Question: I am trying to make a collapsed navbar with bootstrap. However, when I "open" the collapsed navbar, all of the elements are out of place, instead of stacked on top of each other.
This is what it looks like:

Here is my code for the navbar:
'''
@import url('https://maxcdn.bootstrapcdn.com/bootstrap/3.3.6/css/bootstrap.min.css');
.navbar-brand {
position: absolute;
transform: translateX(-65%);
left: 65%;
position: absolute;
}
.navbar-nav .nav-item {
float: none;
}
.navbar-divider,
.navbar-nav .nav-item+.nav-item,
.navbar-nav .nav-link + .nav-link {
margin-left: 0;
}
@media (min-width: 34em) {
.navbar-brand {
float: left;
}
.navbar-nav .nav-item {
float: left;
}
.navbar-divider,
.navbar-nav .nav-item + .nav-item,
.navbar-nav .nav-link + .nav-link {
margin-left: 1rem;
}
}
/* Navbar collapse breakpoint */
@media (max-width: 1000px) {
.navbar-header {
float: none;
}
.navbar-left,.navbar-right {
float: none !important;
}
.navbar-toggle {
display: block;
}
.navbar-collapse {
border-top: 1px solid transparent;
box-shadow: inset 0 1px 0 rgba(255,255,255,0.1);
}
.navbar-fixed-top {
top: 0;
border-width: 0 0 1px;
}
.navbar-collapse.collapse {
display: none!important;
}
.navbar-nav {
float: none!important;
margin-top: 7.5px;
}
.navbar-nav>li {
float: none;
}
.navbar-nav>li>a {
padding-top: 10px;
padding-bottom: 10px;
}
.collapse.in {
display:block !important;
}
}
/* Navbar styling */
#navbar {
height: 76.5px;
}
#navbarImg {
height: 60px;
position: absolute;
bottom: 20px;
top: 5px;
}
.navbar-brand {
margin: 0;
float: none;
text-align:center;
}
#navbar > .nav > .nav-item > .navbarButtonDiv > .nav-link {
position: relative;
font-family: "Bitter", serif;
color: Black;
font-size: 120%;
top: 14.5px;
outline: none;
text-decoration: none;
}
#navbar > .nav > .nav-item > .navbarButtonDiv {
margin-right: 50px;
height: 76.5px;
cursor: pointer;
}
#navbar > .nav > .nav-item > .navbarButtonDiv:hover {
background-color: #96D5FF;
transition: 0.2s;
}
#navbar > .nav > .nav-item > #navbarButtonDivHome {
position: relative;
width: 130px;
bottom: 7px;
right: 240px;
}
#navbar > .nav > .nav-item > #navbarButtonDivHome > a {
left: 39px;
top: 23px;
}
#navbar > .nav > .nav-item > #navbarButtonDivAbout {
position: relative;
width: 135px;
bottom: 7px;
right: 300px;
}
#navbar > .nav > .nav-item > #navbarButtonDivAbout > a {
left: 41px;
top: 23px;
}
#navbar > .nav > .nav-item > #navbarButtonDivLearn {
position: relative;
width: 135px;
bottom: 7px;
right: 360px;
}
#navbar > .nav > .nav-item > #navbarButtonDivLearn > a {
left: 41px;
top: 23px;
}
#navbarForm {
position: absolute;
left: 1150px;
top: 18px;
}
#navbarFormSearch {
width: 127%;
font-family:"Bitter", serif;
}
#navbarFormSubmit {
position: absolute;
height: 38px;
width: 46px;
bottom: 16px;
left: 285px;
}
#navbarFormSubmitFa {
position: absolute;
right: 14px;
bottom: 10px;
}
#navbar > #rightNavbar {
position: absolute;
left: 1600px;
}
#navbar > .nav > .nav-item > #navbarButtonDivLogIn {
position: relative;
width: 135px;
bottom: 7px;
right: 10px;
}
#navbar > .nav > .nav-item > #navbarButtonDivLogIn > a {
left: 40px;
top: 23px;
}
#navbar > .nav > .nav-item > #navbarButtonDivSignUp {
position: relative;
width: 135px;
bottom: 7px;
right: 65px;
}
#navbar > .nav > .nav-item > #navbarButtonDivSignUp > a {
left: 35px;
top: 23px;
}
#navbar > .nav {
position: relative;
left: 15.5%;
top: 7px;
}
'''
'''
<nav class="navbar navbar-default navbar-static-top">
<div class="container">
<div class="navbar-header">
<button type="button" class="navbar-toggle collapsed" data-toggle="collapse" data-target="#navbar" aria-expanded="false" aria-controls="navbar">
<span class="sr-only">Toggle navigation</span>
<span class="icon-bar"></span>
<span class="icon-bar"></span>
<span class="icon-bar"></span>
</button>
</div>
<div id="navbar" class="navbar-collapse collapse">
<ul class="nav navbar-nav">
<!-- Home -->
<li class="active nav-item">
<div class="navbarButtonDiv" id="navbarButtonDivHome">
<a class="nav-link" href="#home">Home</a>
</div>
</li>
<!-- About -->
<li class="nav-item">
<div class="navbarButtonDiv" id="navbarButtonDivAbout">
<a class="nav-link" href="#about">About</a>
</div>
</li>
<!-- Search -->
<li class="nav-item">
<div class="navbarButtonDiv" id="navbarButtonDivLearn">
<a class="nav-link" href="#learn">Learn</a>
</div>
</li>
<a class="navbar-brand" href="#" id="navbarBrandImg">
<img src="images/edufeLogo.png" id="navbarImg">
</a>
</ul>
<ul class="nav navbar-nav navbar-right">
<!-- Log In -->
<li class="nav-item">
<div class="navbarButtonDiv" id="navbarButtonDivLogIn">
<a class="nav-link" href="#logIn">Log In</a>
</div>
</li>
<!-- Sign Up -->
<li class="nav-item">
<div class="navbarButtonDiv" id="navbarButtonDivSignUp">
<a class="nav-link" href="#signUp">Sign Up</a>
</div>
</li>
</ul>
</div><!--/.nav-collapse -->
</div>
</nav>
<script src="https://ajax.googleapis.com/ajax/libs/jquery/1.11.3/jquery.min.js"></script>
<script src="https://maxcdn.bootstrapcdn.com/bootstrap/3.3.6/js/bootstrap.min.js" integrity="sha384-0mSbJDEHialfmuBBQP6A4Qrprq5OVfW37PRR3j5ELqxss1yVqOtnepnHVP9aJ7xS" crossorigin="anonymous"></script>
'''
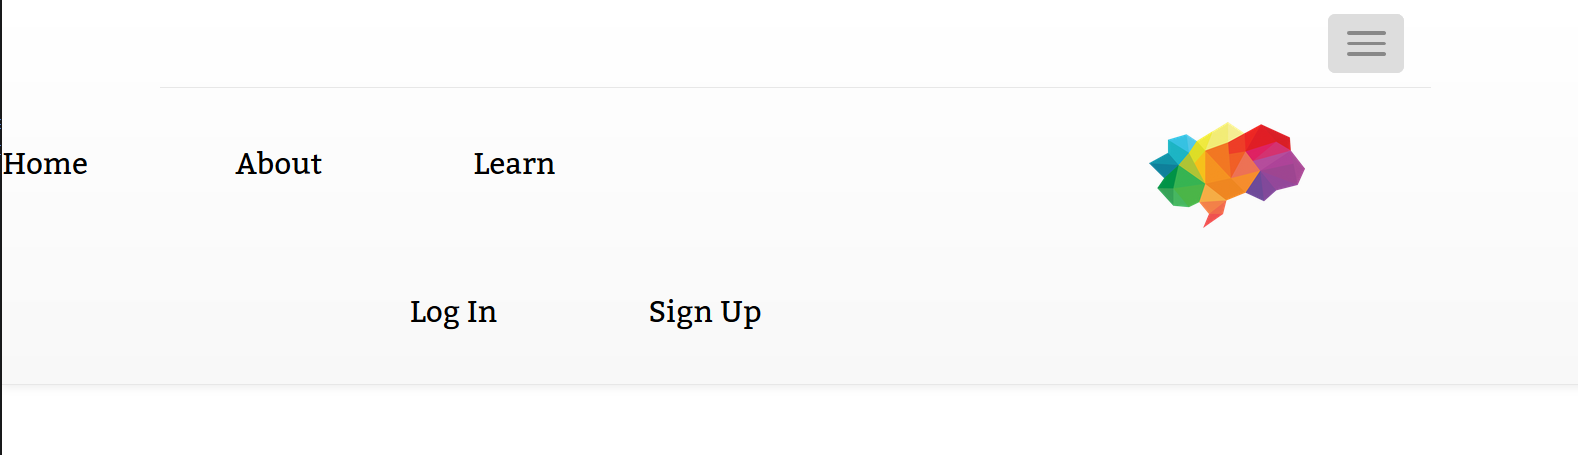
Answer: The easiest way to go about this may be to just leave the 'navbar-brand' in it's default placement (inside the 'navbar-header') and work around it with media queries. This way it's always exposed regardless of the viewport size.
Working Example:
'''
@import url(https://fonts.googleapis.com/css?family=Bitter:400,400italic,700);
body {
padding-top: 100px;
}
.navbar {
font-family: 'Bitter', serif;
}
.navbar.navbar-custom .navbar-brand.navbar-brand-centered {
position: absolute;
left: 50%;
top: 0;
display: block;
width: 200px;
text-align: center;
padding: 0;
}
.navbar.navbar-custom > .wrapper .navbar-brand.navbar-brand-centered {
margin-left: -100px;
}
.navbar .nav.navbar-nav {
font-size: 150%;
}
@media (min-width: 768px) {
.wrapper {
padding-right: 15px;
}
.navbar.navbar-custom .navbar-nav > li > a {
line-height: 60px;
transition: background 200ms linear;
}
.navbar.navbar-custom .navbar-nav > li > a:hover {
background: #96D5FF;
}
}
@media (max-width: 767px) {
.navbar.navbar-custom {
padding: 20px 0;
}
.navbar.navbar-custom .navbar-collapse {
margin: 20px 0 -20px;
border: none;
box-shadow: none;
}
.navbar.navbar-custom .navbar-nav > li > a {
text-align: center;
}
}
'''
'''
<script src="https://ajax.googleapis.com/ajax/libs/jquery/2.1.1/jquery.min.js"></script>
<script src="https://maxcdn.bootstrapcdn.com/bootstrap/3.3.6/js/bootstrap.min.js"></script>
<link href="https://maxcdn.bootstrapcdn.com/bootstrap/3.3.6/css/bootstrap.min.css" rel="stylesheet" />
<nav class="navbar navbar-default navbar-fixed-top navbar-custom" role="navigation">
<div class="wrapper">
<div class="navbar-header">
<button type="button" class="navbar-toggle collapsed" data-toggle="collapse" data-target="#js-navbar-collapse"> <span class="sr-only">Toggle navigation</span>
<span class="icon-bar"></span>
<span class="icon-bar"></span>
<span class="icon-bar"></span>
</button>
</div>
<a class="navbar-brand navbar-brand-centered" href="#/">
<img src="http://placehold.it/200x90/96D5FF/000?text=LOGO">
</a>
<div class="collapse navbar-collapse" id="js-navbar-collapse">
<ul class="nav navbar-nav navbar-left">
<li><a href="#">Home</a>
</li>
<li><a href="#">About</a>
</li>
<li><a href="#">Learn</a>
</li>
</ul>
<ul class="nav navbar-nav navbar-right">
<li><a href="#">Log In</a>
</li>
<li><a href="#">Sign Up</a>
</li>
</ul>
</div>
</div>
</nav>
<div class="container">
<div class="well">Yup</div>
</div>
'''